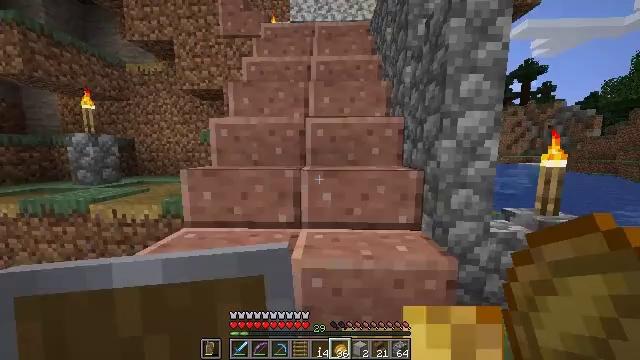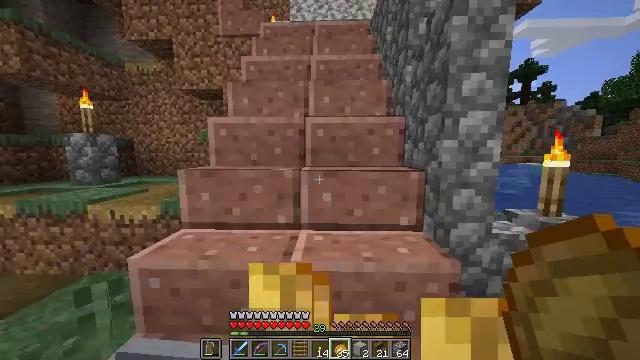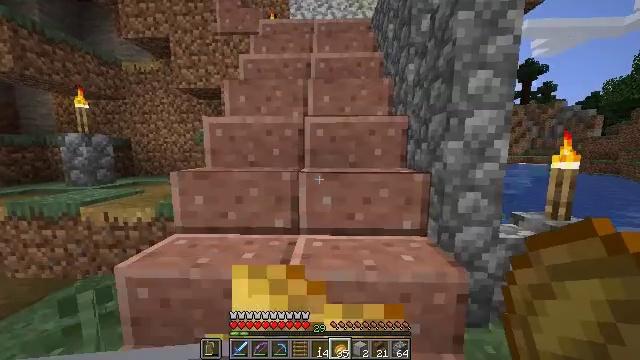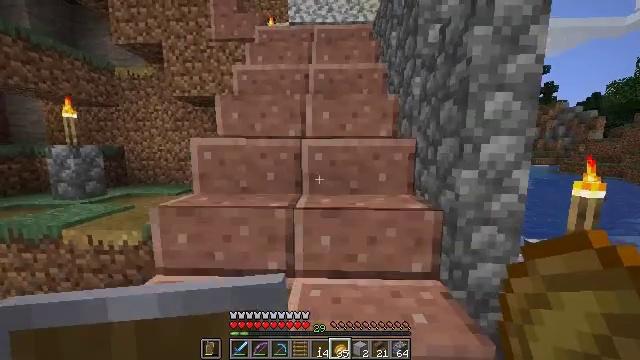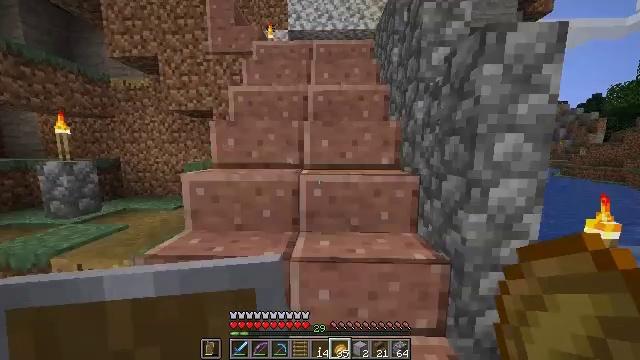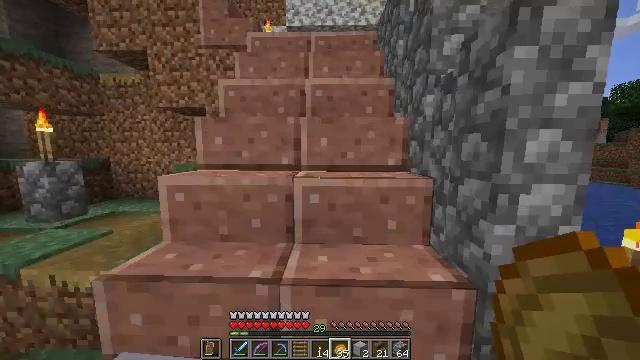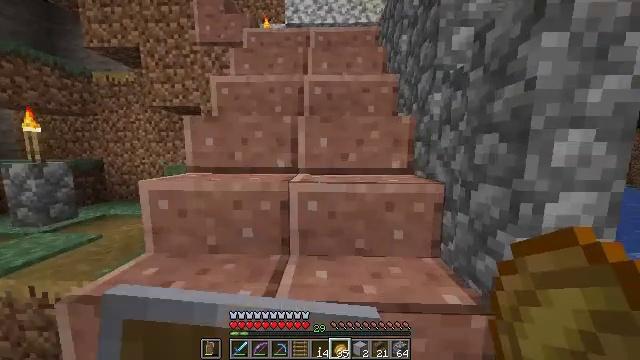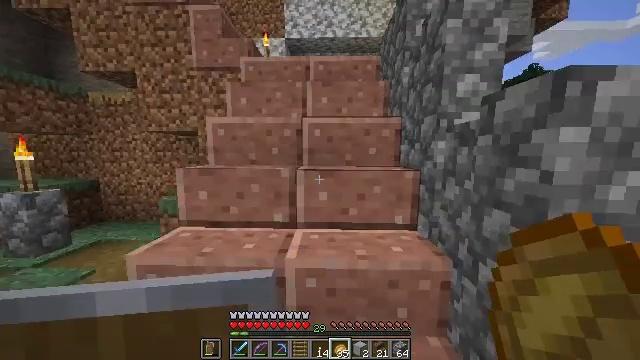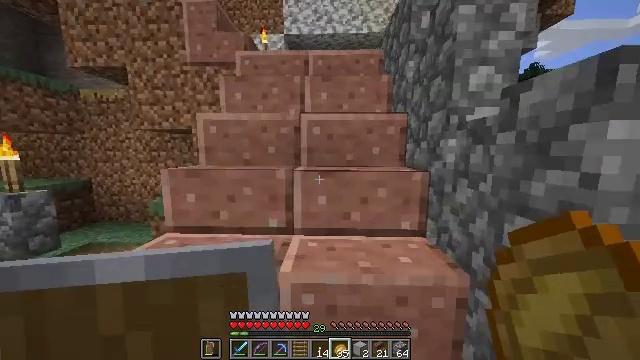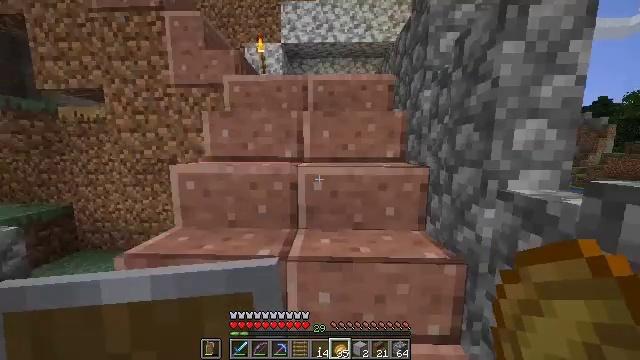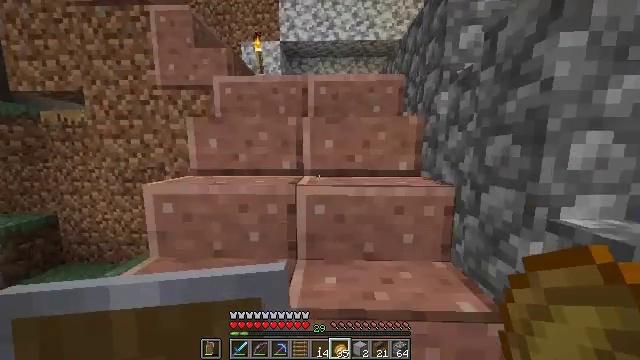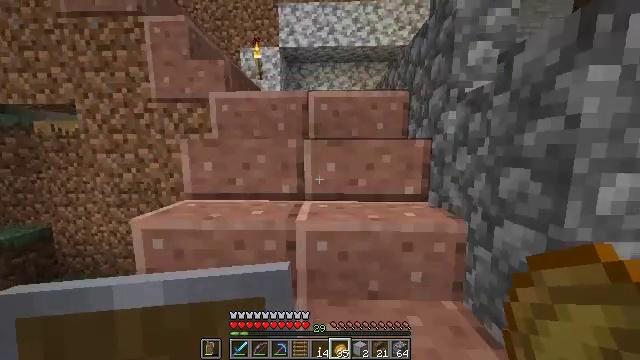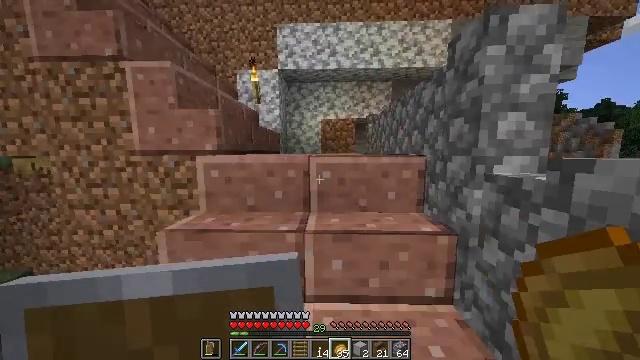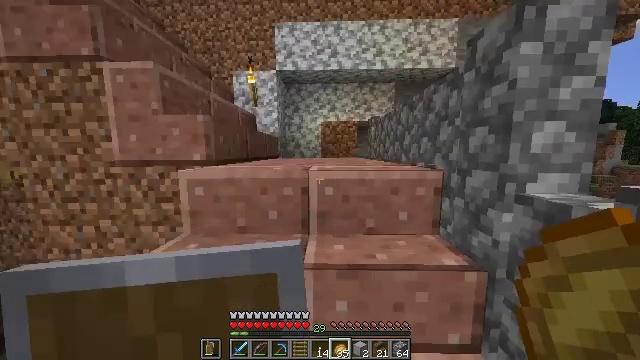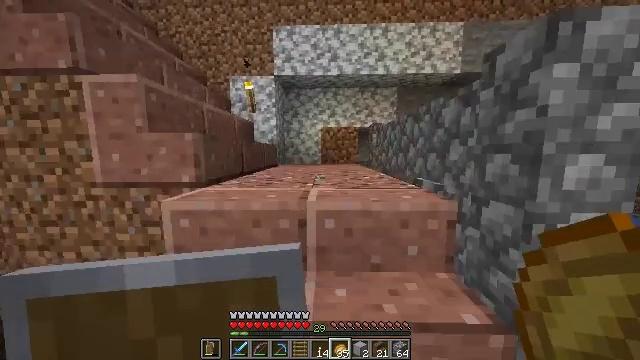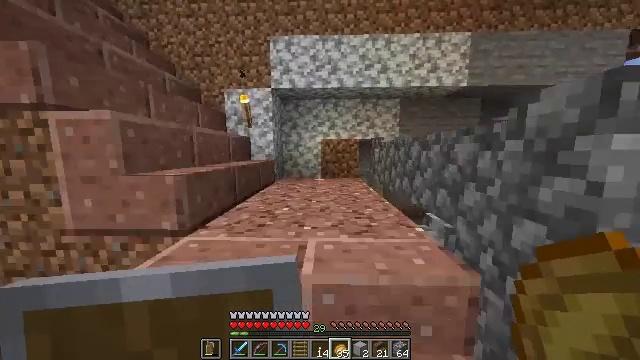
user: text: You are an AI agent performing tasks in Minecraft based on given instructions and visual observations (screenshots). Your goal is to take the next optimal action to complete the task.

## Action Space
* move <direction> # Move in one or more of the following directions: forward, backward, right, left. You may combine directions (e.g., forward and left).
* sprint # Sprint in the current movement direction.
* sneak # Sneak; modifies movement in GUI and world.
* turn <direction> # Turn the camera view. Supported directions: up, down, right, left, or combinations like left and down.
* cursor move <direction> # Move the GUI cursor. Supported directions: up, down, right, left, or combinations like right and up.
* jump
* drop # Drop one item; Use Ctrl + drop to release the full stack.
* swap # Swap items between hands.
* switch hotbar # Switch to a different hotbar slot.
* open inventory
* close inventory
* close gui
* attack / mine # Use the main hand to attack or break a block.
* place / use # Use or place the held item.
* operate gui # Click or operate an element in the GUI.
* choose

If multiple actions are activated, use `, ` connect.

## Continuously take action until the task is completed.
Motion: motion action
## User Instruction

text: Hold left click to mine the cobblestone wall.
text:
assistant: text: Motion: move forward, use / place
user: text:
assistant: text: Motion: move forward, use / place
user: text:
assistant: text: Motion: move forward, use / place
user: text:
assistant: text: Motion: move forward, use / place
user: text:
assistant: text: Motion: move forward, use / place
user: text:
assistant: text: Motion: move forward, use / place
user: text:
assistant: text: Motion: move forward, sprint
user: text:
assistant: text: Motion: move forward, sprint
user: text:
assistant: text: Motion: move forward
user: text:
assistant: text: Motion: move forward
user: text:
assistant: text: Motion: move forward
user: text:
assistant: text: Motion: move forward
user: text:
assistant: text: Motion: move forward, sprint
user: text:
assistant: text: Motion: move forward, sprint
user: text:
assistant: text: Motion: move forward
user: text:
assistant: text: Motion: move forward
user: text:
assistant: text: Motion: move forward
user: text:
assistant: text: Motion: move forward, turn left
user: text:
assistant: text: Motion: move forward, turn left
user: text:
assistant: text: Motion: move forward
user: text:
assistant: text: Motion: move forward, turn left and up
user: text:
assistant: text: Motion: move forward, turn left
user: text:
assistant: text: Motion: move forward, sprint, turn left
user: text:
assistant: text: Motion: move forward, sprint, turn left and up
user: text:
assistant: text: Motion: move forward, sprint, turn left
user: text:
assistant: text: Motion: move forward, turn left and up
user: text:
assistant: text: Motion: move forward
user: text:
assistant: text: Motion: move forward
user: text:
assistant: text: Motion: move forward
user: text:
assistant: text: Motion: move forward